Question: I'm new in XAML for Windows Phone 8.1 and have some troubles with
1. making a Stackpanel clickable
2. collapse Item, when clicked
My work so far looks like that:

And the Code to that (please correct me, if there are major flaws):
'''
<Border CornerRadius="15" Background="#FF595656" Margin="0" Grid.ColumnSpan="2" Height="80">
<StackPanel Orientation="Horizontal">
<StackPanel Width="20" HorizontalAlignment="Left" VerticalAlignment="Top" />
<StackPanel HorizontalAlignment="Left" Height="80" Margin="0,0,0,0" VerticalAlignment="Center" Width="51">
<Image HorizontalAlignment="Left" Height="51" Margin="0,15,0,0" Width="51" Source="Assets/fish.png" Stretch="Fill" RenderTransformOrigin="2.307,0.881" VerticalAlignment="Center"/>
</StackPanel>
<StackPanel Width="10" HorizontalAlignment="Left" VerticalAlignment="Top" />
<StackPanel HorizontalAlignment="Left" Height="80" Margin="0" VerticalAlignment="Top" Width="310">
<TextBlock HorizontalAlignment="Left" Height="25" Margin="0,20,0,0" TextWrapping="Wrap" Text="Entry 1" Width="310" VerticalAlignment="Top" FontSize="18" Foreground="Black" FontWeight="Bold"/>
<TextBlock HorizontalAlignment="Left" Height="17" Margin="0" TextWrapping="Wrap" Text="Short description Entry 1" Width="310" VerticalAlignment="Top" Foreground="#FF0097FF"/>
</StackPanel>
</StackPanel>
</Border>
'''
This code will later be wrapped inside a 'ListBox' with Image, Entry 1 and the short description being bound:
'''
<ListBox x:Name="ListBox1" Margin="0"
Width="400" Height="200" HorizontalAlignment="Left"
ItemsSource="{Binding}" Grid.Row="1" VerticalAlignment="Top" Grid.ColumnSpan="2" >
<ListBox.ItemTemplate>
<DataTemplate>
// the code above
</DataTemplate>
</ListBox.ItemTemplate>
</ListBox>
'''
So my question is:
How can I make a nice looking expansion/collapse of each 'Item' in the 'ListBox', whenever I click on it?
Thank you very much in advance.
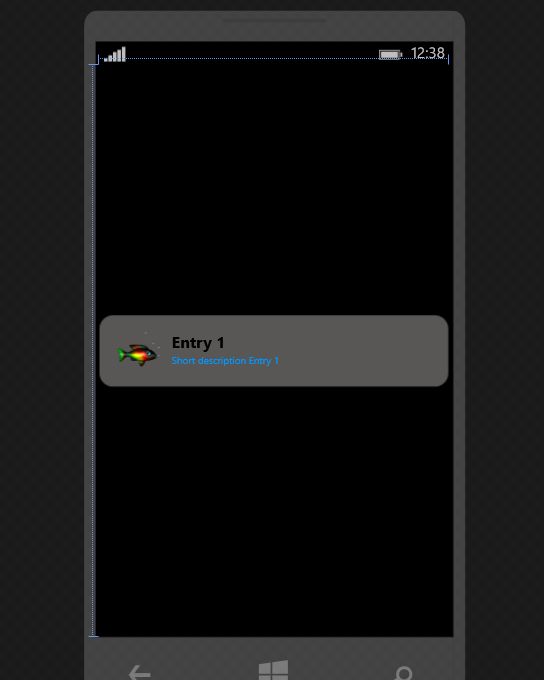
Answer: The real question is here is what do you want it to collapse to? There are too many possible ways to collapse some visual data item. Do you just want to change the height of the item or do you want some fancy animation that collapse some property?
If the height is what you're looking for it's pretty easy. Just attach an 'Tap Event' on that Border of yours. On a sidenote, you probably want to edit the 'ItemContainerStyle' to have '<Setter Property="HorizontalContentAlignment" Value="Stretch"/>' so the Listbox will stretch across the screen, otherwise imho it's un-useable.
---
'''
<ListBox.ItemTemplate>
<DataTemplate>
<Border BorderBrush="Red" BorderThickness="0,1" Tap="Border_Tap">
<StackPanel>
<!--- rest of template --->
</StackPanel>
</Border>
</DataTemplate>
</ListBox.ItemTemplate>
'''
---
Then calculate the Minimum height you want to show (make sure it's actually useable, meaning... I can Tap on it again to show the whole thing without using a Mag Glass).
'''
private void Border_Tap(object sender, System.Windows.Input.GestureEventArgs e)
{
int minHeight = 40; // change to whatever you want
Border b = sender as Border;
if (b.ActualHeight > minHeight)
{
b.Height = minHeight;
}
else
{
b.Height = double.NaN; // this will change the height back to Auto, showing everything
}
}
'''
---
Code In Action

---
This is just a quick solution to your question. Some people on here would rather have you create a 'StoryBoard' Animation on the Height Property of the 'Selected' state in the 'VisualStateManager'. If you reword or create a new question explicitly stating you want a 'VisualStateManager' solution, I will provide you one as well. Good luck.